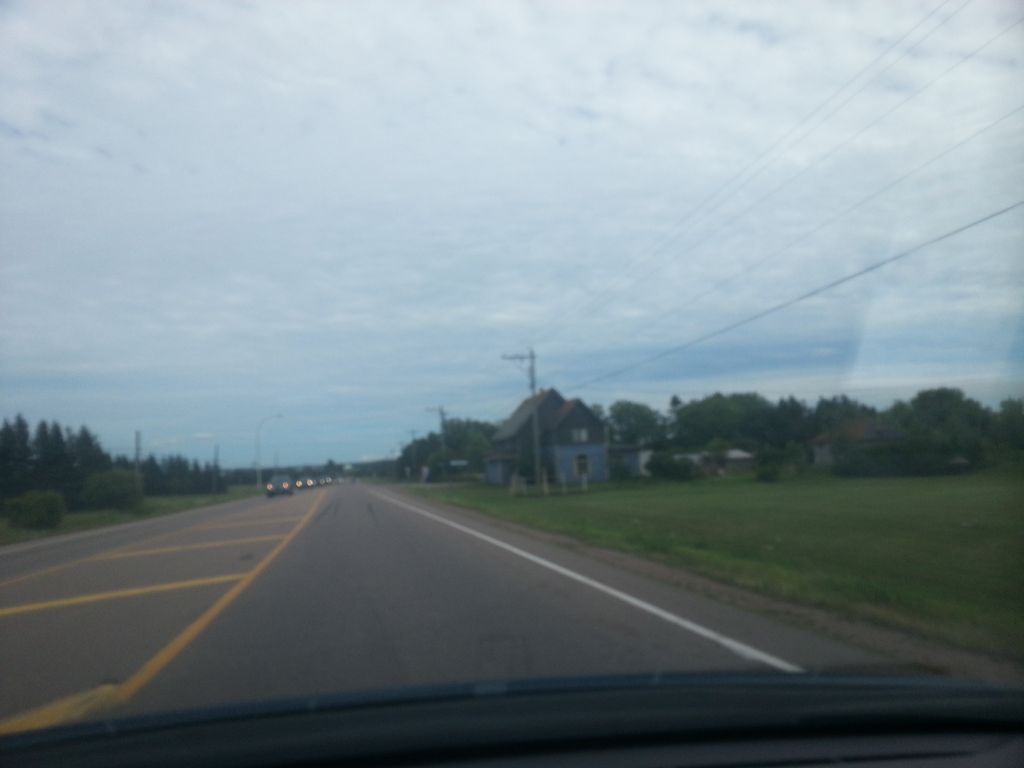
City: charlottetown